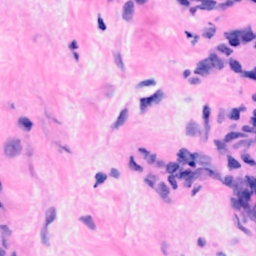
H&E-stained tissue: Breast